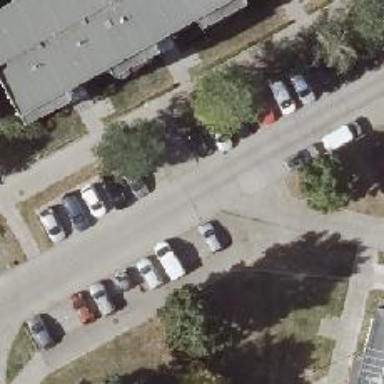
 along with separate sidewalks and parking on both sides."